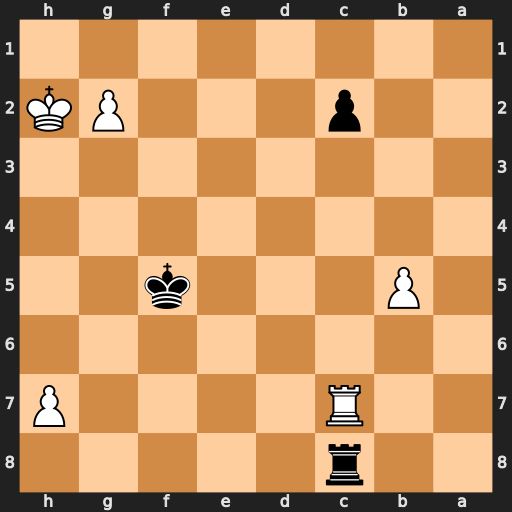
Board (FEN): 2r5/2R4P/8/1P3k2/8/8/2p3PK/8
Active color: b
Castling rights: -
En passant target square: -
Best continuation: Rxc7 h8=Q c1=Q